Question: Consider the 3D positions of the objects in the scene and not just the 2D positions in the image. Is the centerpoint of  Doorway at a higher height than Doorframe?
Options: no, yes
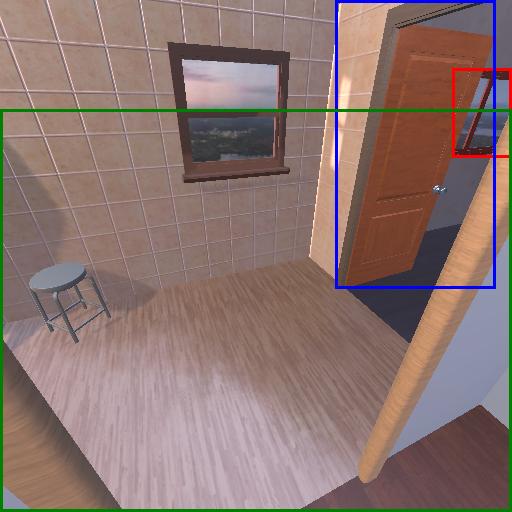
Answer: no